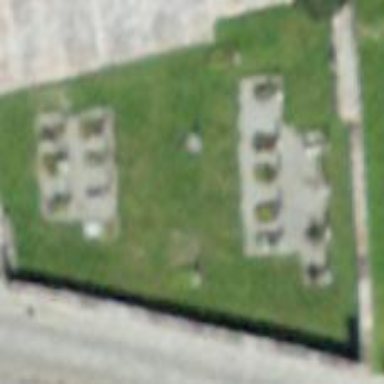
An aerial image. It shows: Cemetery.